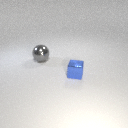
small blue metal cube to the right of large gray metal sphere